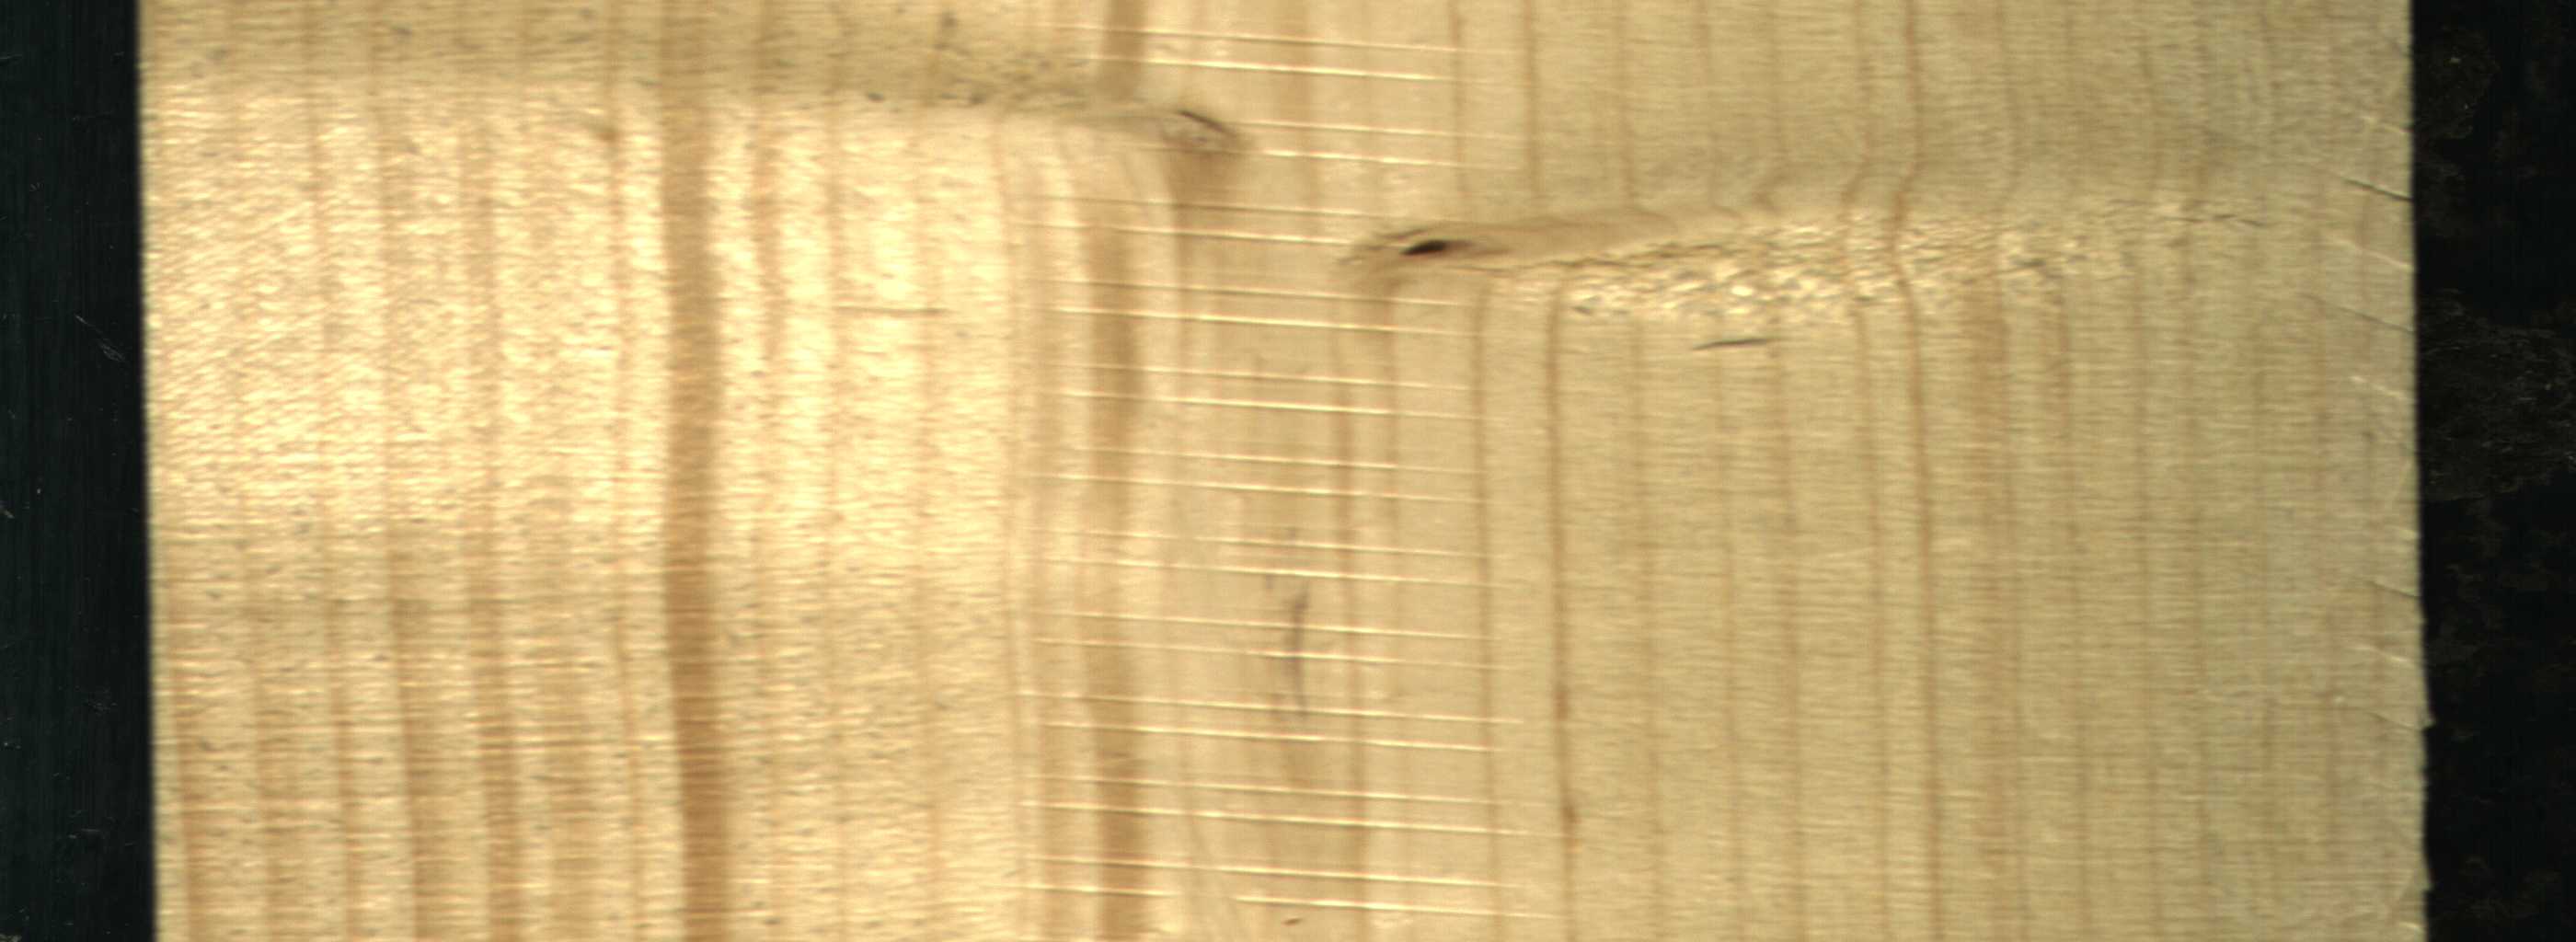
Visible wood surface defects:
Live_Knot